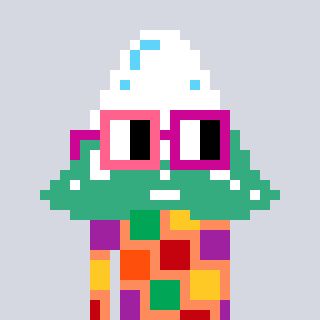
a pixel art character with square pink and red glasses, a snowy mountain-shaped head and a peachy-colored body on a cool background